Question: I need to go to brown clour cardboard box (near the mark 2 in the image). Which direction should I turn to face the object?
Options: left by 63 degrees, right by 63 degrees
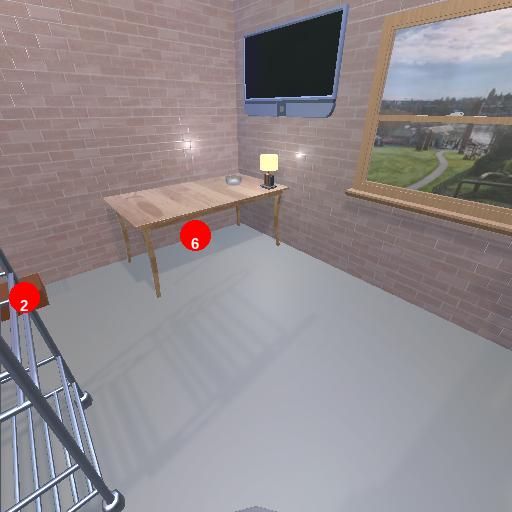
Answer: left by 63 degrees